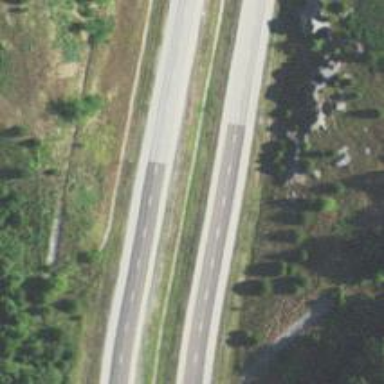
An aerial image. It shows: Trunk highway with expressway features.